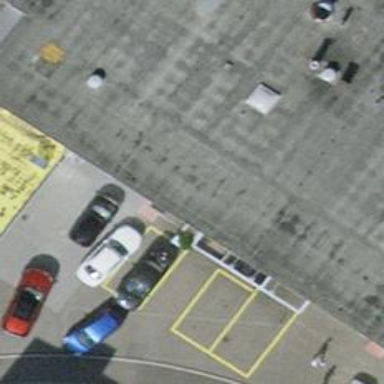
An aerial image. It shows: Car repair shop.